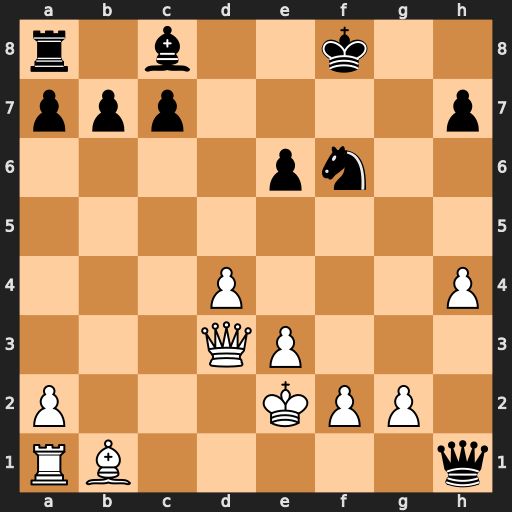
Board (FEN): r1b2k2/ppp4p/4pn2/8/3P3P/3QP3/P3KPP1/RB5q
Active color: w
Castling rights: -
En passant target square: -
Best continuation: Qa3+ Kf7 Bg6+ hxg6 Rxh1